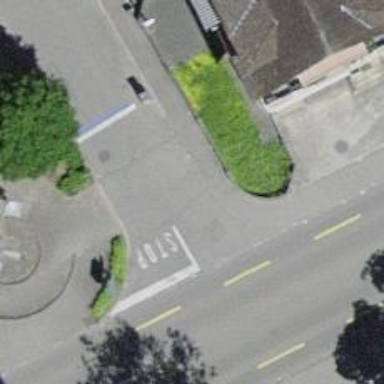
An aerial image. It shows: Sidewalk along the footway.